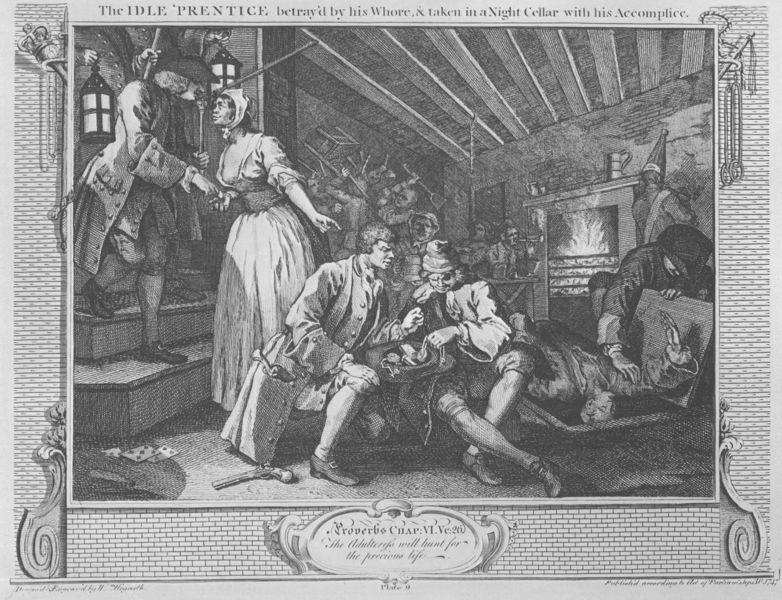
Titel: Industry and Idleness
Künstler: William Hogarth
Schlagwörter: feuer, hand, kampf, mann, menschen, frankreich, frau, hut, kleid, lampe, laterne, laternen, männer, raum, reden, schmuck, schwarz, stuhl, stühle, zeichnung, haus, gespräch, alkohol, betrunken, gelage, kneipe, wand, leiche, rahmen, bild, herr, innenraum, mantel, england, renaissance, genre, kamin, ofen, beine, füße, magd, schrift, spieler, unterhaltung, schuhe, kette, grafik, graphik, krieg, treppe, unruhe, wein, kartusche, wohnung, karten, kartenspiel, spielen, inschrift, balken, stube, stufen, zeigen, spiel, keller, druck, druckgraphik, druckgrafik, stich, schwarzweiß, streit, schlägerei, soldat, waffe, dürer, schlagen, unheimlich, wirtshaus, pistole, begrüssen, deckenbalken, stifel, bordell, sprichwort, hure, stoßen, kete, frivol, sprichwörter, polemik, kannibalen, mittlealter, prentice, kassieren, amüssieren, wohzimmer, idle, inschriftenkartusche, kamini